Question: The Options dialog in Word 2010 implements the category selector via set of white "toggle" buttons that become orange when clicked (selected).

How would one re-implement such behavior in Delphi? A conformance with the current Windows theme is required (i.e. it must be possible to specify the button color as clWindow, not clWhite).
EDIT: To clarify - I only have problems with the category selector on the left. Everything else is fairly simple.
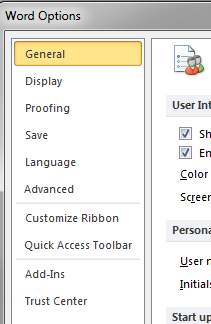
Answer: You could use the <URL> component.
Using VCL Styles is by far the easiest solution but as like you said, using styles in XE2 is quite uncomfortable, in my opinion this feature only really became viable in XE3.
Per your request to use the default painting methods I'm submitting my solution,
source code of the project available <URL>.
This project requires an image, the image is zipped together with the project.

---
---
'''
type
TButtonGroup = class(Vcl.ButtonGroup.TButtonGroup)
protected
procedure Paint; override;
end;
TForm1 = class(TForm)
ButtonGroup1: TButtonGroup;
Panel1: TPanel;
procedure ButtonGroup1DrawButton(Sender: TObject; Index: Integer;
Canvas: TCanvas; Rect: TRect; State: TButtonDrawState);
procedure FormCreate(Sender: TObject);
procedure FormDestroy(Sender: TObject);
private
{ Private declarations }
public
{ Public declarations }
end;
var
Form1: TForm1;
MBitmap : TBitmap;
implementation
{$R *.dfm}
procedure TButtonGroup.Paint;
var
R : TRect;
begin
inherited;
R := GetClientRect;
R.Top := Self.Items.Count * Self.ButtonHeight;
{Remove the clBtnFace background default Painting}
Self.Canvas.FillRect(R);
end;
procedure TForm1.ButtonGroup1DrawButton(Sender: TObject; Index: Integer;
Canvas: TCanvas; Rect: TRect; State: TButtonDrawState);
var
TextLeft, TextTop: Integer;
RectHeight: Integer;
ImgTop: Integer;
Text : String;
TextOffset: Integer;
ButtonItem: TGrpButtonItem;
InsertIndication: TRect;
DrawSkipLine : TRect;
TextRect: TRect;
OrgRect: TRect;
begin
//OrgRect := Rect; //icon
Canvas.Font := TButtonGroup(Sender).Font;
if bdsSelected in State then begin
Canvas.CopyRect(Rect,MBitmap.Canvas,
System.Classes.Rect(0, 0, MBitmap.Width, MBitmap.Height));
Canvas.Brush.Color := RGB(255,228,138);
end
else if bdsHot in State then
begin
Canvas.Brush.Color := RGB(194,221,244);
Canvas.Font.Color := clBlack;
end
else
Canvas.Brush.color := clWhite;
if not (bdsSelected in State)
then
Canvas.FillRect(Rect);
InflateRect(Rect, -2, -1);
{ Compute the text location }
TextLeft := Rect.Left + 4;
RectHeight := Rect.Bottom - Rect.Top;
TextTop := Rect.Top + (RectHeight - Canvas.TextHeight('Wg')) div 2; { Do not localize }
if TextTop < Rect.Top then
TextTop := Rect.Top;
if bdsDown in State then
begin
Inc(TextTop);
Inc(TextLeft);
end;
ButtonItem := TButtonGroup(Sender).Items.Items[Index];
TextOffset := 0;
{ Draw the icon - if you need to display icons}
// if (FImages <> nil) and (ButtonItem.ImageIndex > -1) and
// (ButtonItem.ImageIndex < FImages.Count) then
// begin
// ImgTop := Rect.Top + (RectHeight - FImages.Height) div 2;
// if ImgTop < Rect.Top then
// ImgTop := Rect.Top;
// if bdsDown in State then
// Inc(ImgTop);
// FImages.Draw(Canvas, TextLeft - 1, ImgTop, ButtonItem.ImageIndex);
// TextOffset := FImages.Width + 1;
// end;
{ Show insert indications }
if [bdsInsertLeft, bdsInsertTop, bdsInsertRight, bdsInsertBottom] * State <> [] then
begin
Canvas.Brush.Color := clSkyBlue;
InsertIndication := Rect;
if bdsInsertLeft in State then
begin
Dec(InsertIndication.Left, 2);
InsertIndication.Right := InsertIndication.Left + 2;
end
else if bdsInsertTop in State then
begin
Dec(InsertIndication.Top);
InsertIndication.Bottom := InsertIndication.Top + 2;
end
else if bdsInsertRight in State then
begin
Inc(InsertIndication.Right, 2);
InsertIndication.Left := InsertIndication.Right - 2;
end
else if bdsInsertBottom in State then
begin
Inc(InsertIndication.Bottom);
InsertIndication.Top := InsertIndication.Bottom - 2;
end;
Canvas.FillRect(InsertIndication);
//Canvas.Brush.Color := FillColor;
end;
if gboShowCaptions in TButtonGroup(Sender).ButtonOptions then
begin
{ Avoid clipping the image }
Inc(TextLeft, TextOffset);
TextRect.Left := TextLeft;
TextRect.Right := Rect.Right - 1;
TextRect.Top := TextTop;
TextRect.Bottom := Rect.Bottom -1;
Text := ButtonItem.Caption;
Canvas.TextRect(TextRect, Text, [tfEndEllipsis]);
end;
end;
procedure TForm1.FormCreate(Sender: TObject);
begin
MBitmap := TBitmap.Create;
try
MBitmap.LoadFromFile('bg.bmp');
except
on E : Exception do
ShowMessage(E.ClassName+' error raised, with message : '+E.Message);
end;
end;
procedure TForm1.FormDestroy(Sender: TObject);
begin
MBitmap.Free;
end;
'''
DFM :
'''
object Form1: TForm1
Left = 0
Top = 0
Caption = 'Form1'
ClientHeight = 398
ClientWidth = 287
Color = clBtnFace
Font.Charset = DEFAULT_CHARSET
Font.Color = clWindowText
Font.Height = -11
Font.Name = 'Tahoma'
Font.Style = []
OldCreateOrder = False
Position = poScreenCenter
StyleElements = []
OnCreate = FormCreate
OnDestroy = FormDestroy
PixelsPerInch = 96
TextHeight = 13
object Panel1: TPanel
AlignWithMargins = True
Left = 5
Top = 5
Width = 137
Height = 388
Margins.Left = 5
Margins.Top = 5
Margins.Right = 5
Margins.Bottom = 5
Align = alLeft
BevelKind = bkFlat
BevelOuter = bvNone
Color = clWhite
ParentBackground = False
TabOrder = 0
StyleElements = [seFont]
object ButtonGroup1: TButtonGroup
AlignWithMargins = True
Left = 4
Top = 4
Width = 125
Height = 378
Margins.Left = 4
Margins.Top = 4
Margins.Right = 4
Margins.Bottom = 2
Align = alClient
BevelInner = bvNone
BevelOuter = bvNone
BorderStyle = bsNone
ButtonOptions = [gboFullSize, gboGroupStyle, gboShowCaptions]
DoubleBuffered = True
Font.Charset = DEFAULT_CHARSET
Font.Color = clWindowText
Font.Height = -11
Font.Name = 'Segoe UI'
Font.Style = []
Items = <
item
Caption = 'General'
end
item
Caption = 'Display'
end
item
Caption = 'Proofing'
end
item
Caption = 'Save'
end
item
Caption = 'Language'
end
item
Caption = 'Advanced'
end>
ParentDoubleBuffered = False
TabOrder = 0
OnDrawButton = ButtonGroup1DrawButton
end
end
end
'''
There is a Panel container in there hosting the TButtonGroup, it is not needed, simply added for visual improvement.
If you want to change the color of the selection at runtime then I suggest using <URL> to change the Hue of the image, that way the color panel remains but the color will change.
To gain support for VCL Styles simply detach the ButtonGroup1DrawButton Event from the TButtonGroup component, that way the default DrawButton Event can kick in which adds support for that.